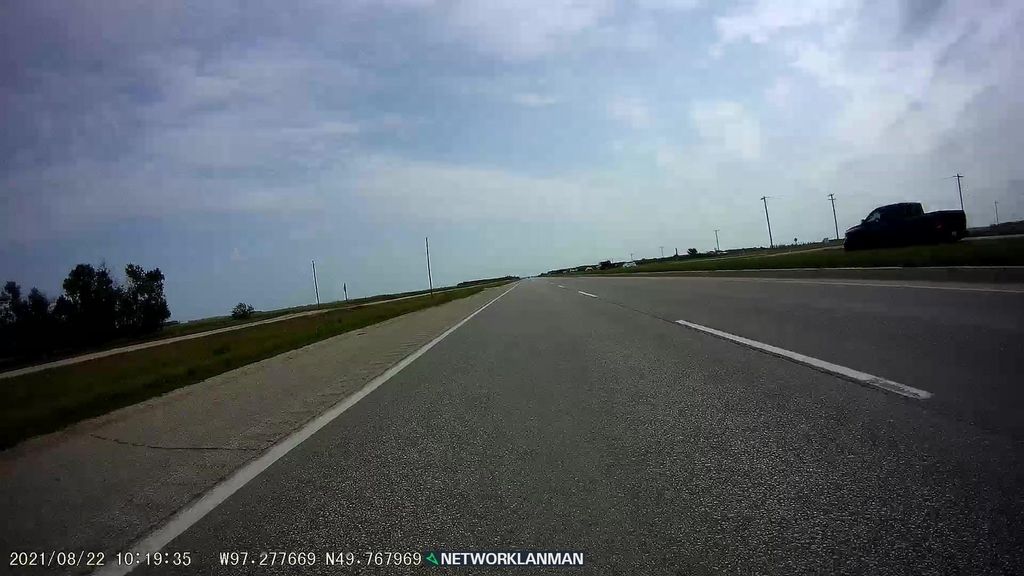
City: winnipeg